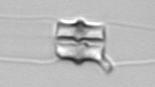
Label: Chaetoceros_didymus